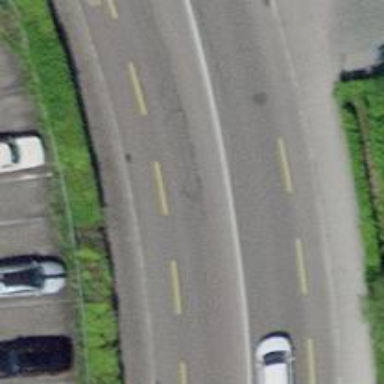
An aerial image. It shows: Tertiary road with designated cycle lane.